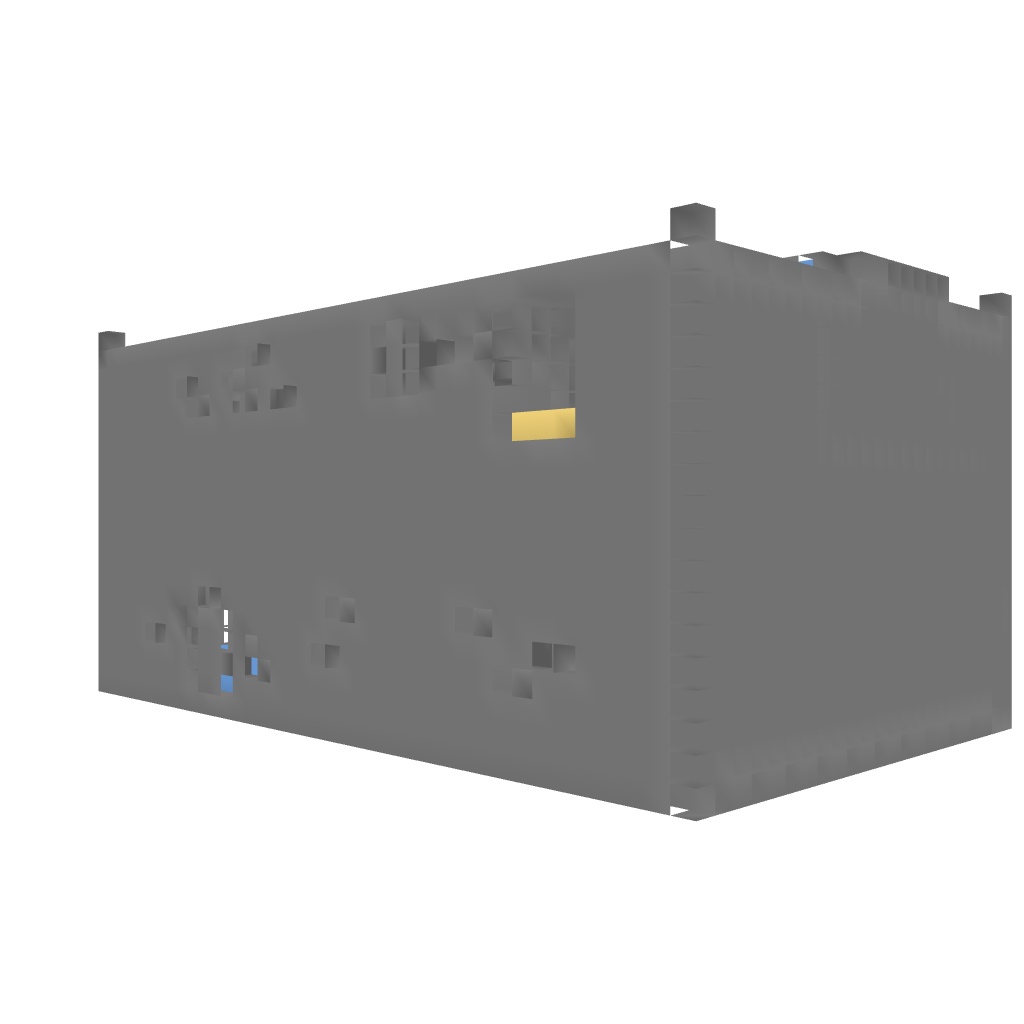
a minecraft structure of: Graveyard Dungeon bad low quality